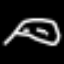
Label: frog